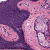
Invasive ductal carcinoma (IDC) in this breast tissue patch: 0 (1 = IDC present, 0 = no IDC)